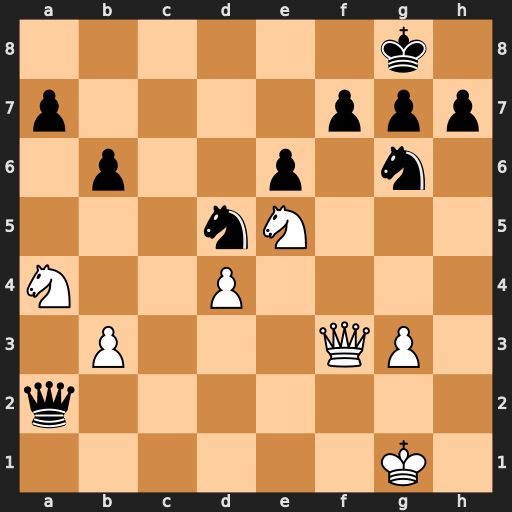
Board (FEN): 6k1/p4ppp/1p2p1n1/3nN3/N2P4/1P3QP1/q7/6K1
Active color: w
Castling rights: -
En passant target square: -
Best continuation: Qxf7+ Kh8 Qe8+ Nf8 Qxf8#